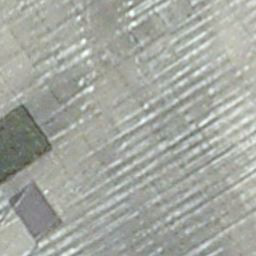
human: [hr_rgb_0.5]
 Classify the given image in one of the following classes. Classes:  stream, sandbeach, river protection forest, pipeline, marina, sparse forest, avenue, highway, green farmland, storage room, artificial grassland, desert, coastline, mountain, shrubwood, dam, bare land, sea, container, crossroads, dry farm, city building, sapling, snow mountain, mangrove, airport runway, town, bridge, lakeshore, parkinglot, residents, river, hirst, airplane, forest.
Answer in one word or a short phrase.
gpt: airport runway